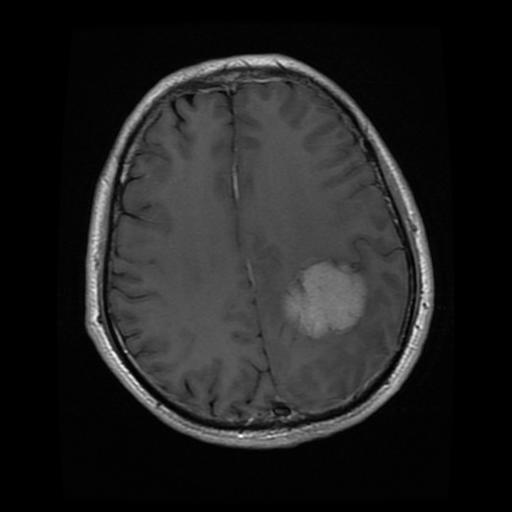
Label: meningioma